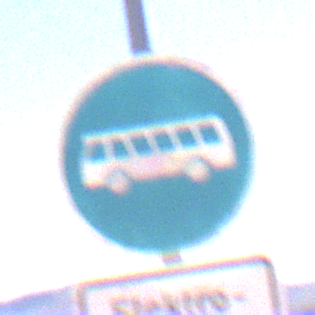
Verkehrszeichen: Busssonderstreifen
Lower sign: BesondereFahrzeugeUndTransportgueter11
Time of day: Midday
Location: Outdoor (Nature)
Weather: Clear
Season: NotSpecified
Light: Natural